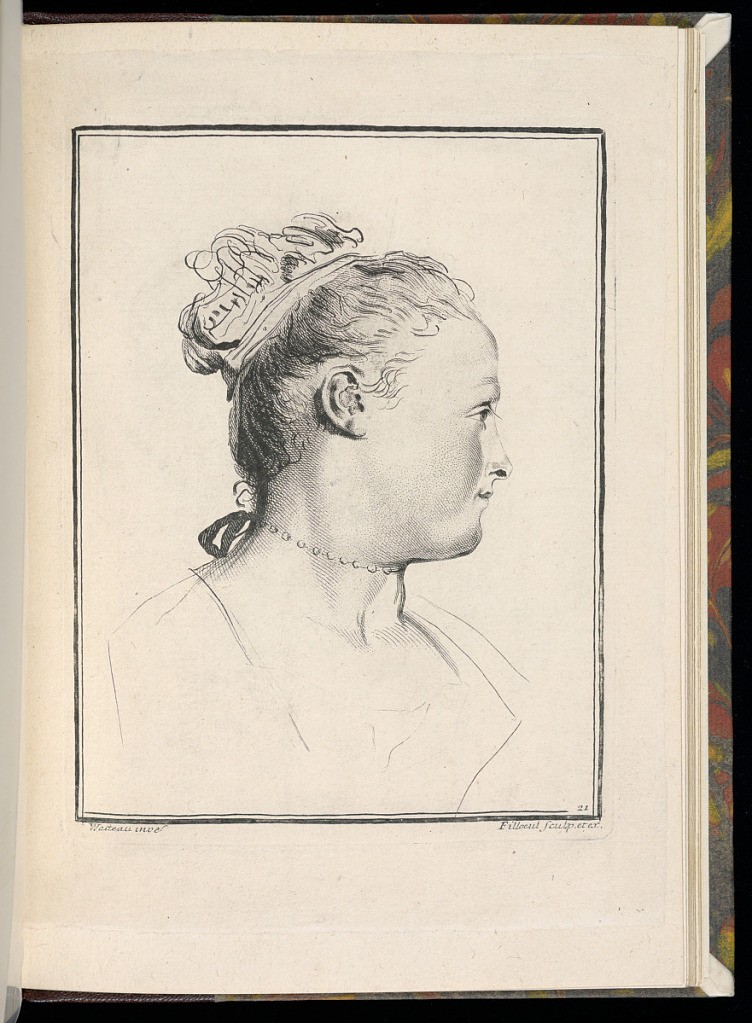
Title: Study of a Woman in Profile
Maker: Antoine Watteau, French, 1684–1721
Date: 1734
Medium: Etching on laid paper
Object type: Print
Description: Study of a woman's head in profile, with her head turned to the right. She wears a beaded necklace tied with a ribbon, and her hair is tied up. The neckline of her dress and shoulders are suggested with a few lines. The plate is signed and numbered.